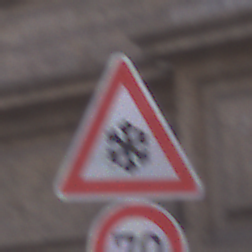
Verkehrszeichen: SchneeOderEisglaette
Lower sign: Geschwindigkeit70
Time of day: SunriseSunset
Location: Outdoor (Urban)
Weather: PartlyCloudy
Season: NotSpecified
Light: Natural